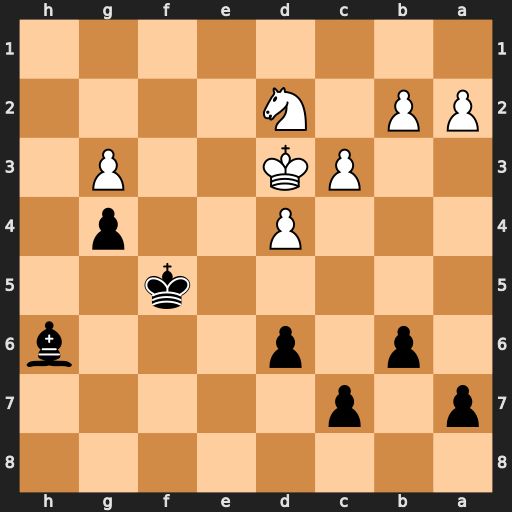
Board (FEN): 8/p1p5/1p1p3b/5k2/3P2p1/2PK2P1/PP1N4/8
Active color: b
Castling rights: -
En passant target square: -
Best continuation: Bxd2 Kxd2 Ke4